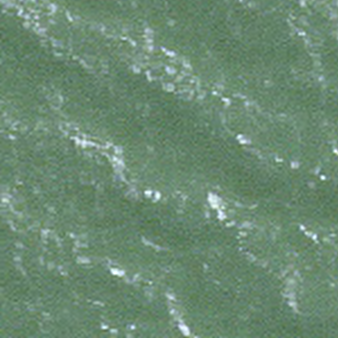
Label: other